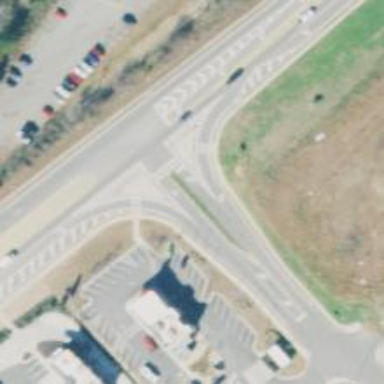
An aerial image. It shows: Asphalt road with primary link designation.